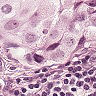
Metastatic tissue present: yes